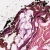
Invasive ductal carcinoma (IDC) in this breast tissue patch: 0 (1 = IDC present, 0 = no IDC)